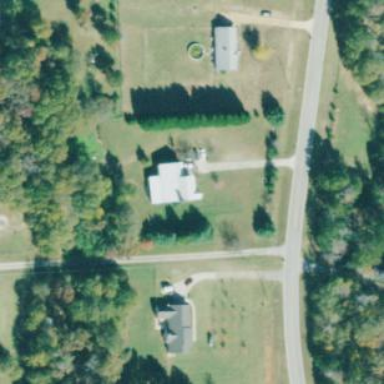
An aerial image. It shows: Driveway.